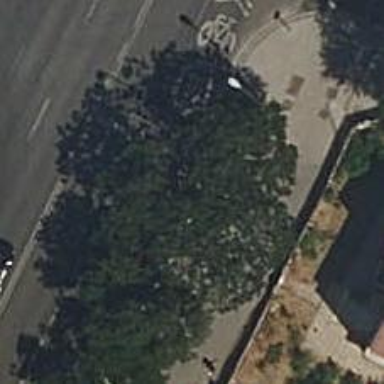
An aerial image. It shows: Bicycle rental service.